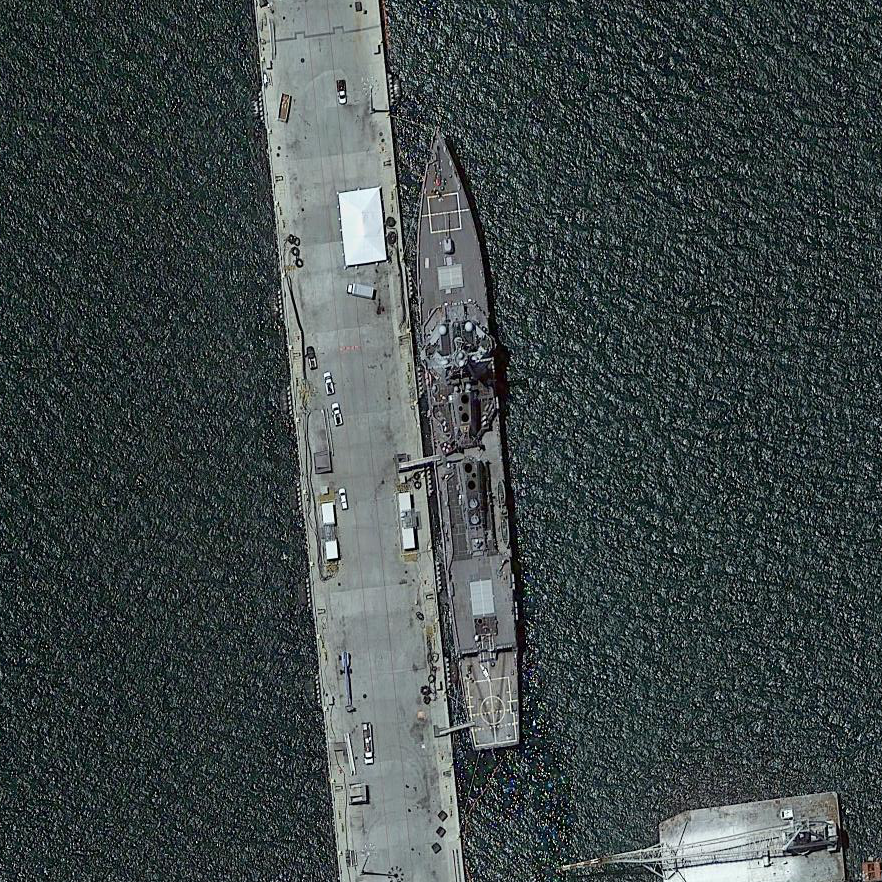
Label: destroyer